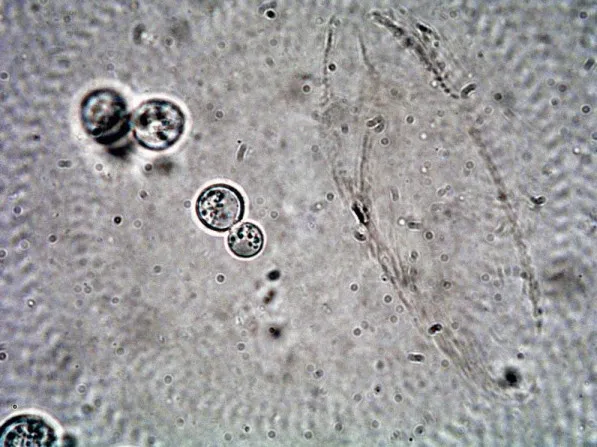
Wet preparation of sputum [25% NaOH with 5% Glycerol as the mounting medium, 40x magnification] showing budding yeast [blastocyst].
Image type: pathology (immunostaining)